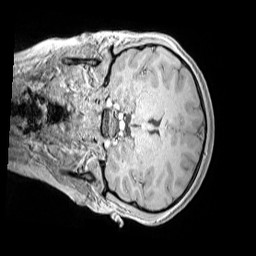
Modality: MP2RAGE
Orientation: coronal
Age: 12
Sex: female
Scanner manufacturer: siemens
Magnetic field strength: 3 T
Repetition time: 4 s
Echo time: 0.00299 s